Field crop: tomato
Growth stage: 1
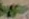
Species: solanum